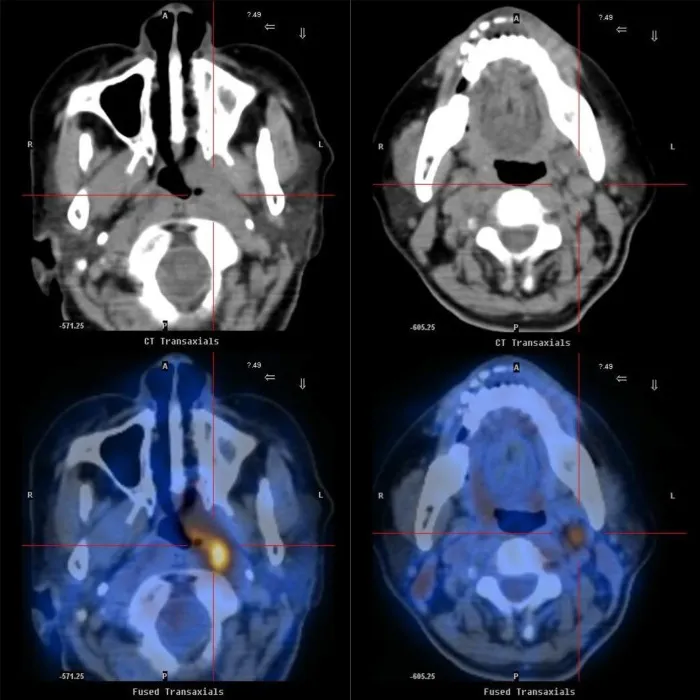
Positron emission tomography (PET) scan shows left nasopharyngeal carcinoma extending to carotid sinus. PET scan demonstrated an increased accumulation of FDG (2-deoxy-2-[18F] fluoro-D-glucose) in the thickening left nasopharynx (left) and an increased accumulation of FDG in the left carotid sheath space (right).
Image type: radiology (pet)